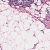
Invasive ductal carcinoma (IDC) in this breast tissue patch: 0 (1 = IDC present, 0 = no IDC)